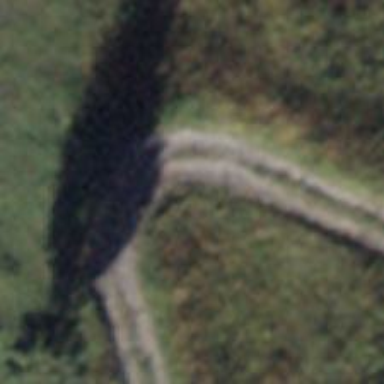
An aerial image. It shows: Track with grade 3 tracktype.